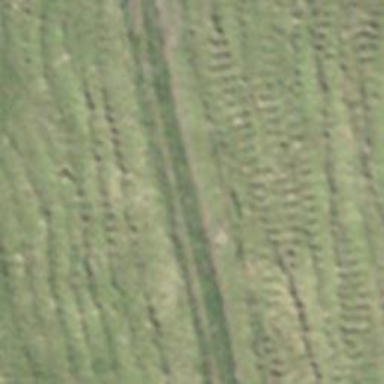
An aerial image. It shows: Track with very rough surface.